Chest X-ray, PA view. Patient: 35 years old, sex M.
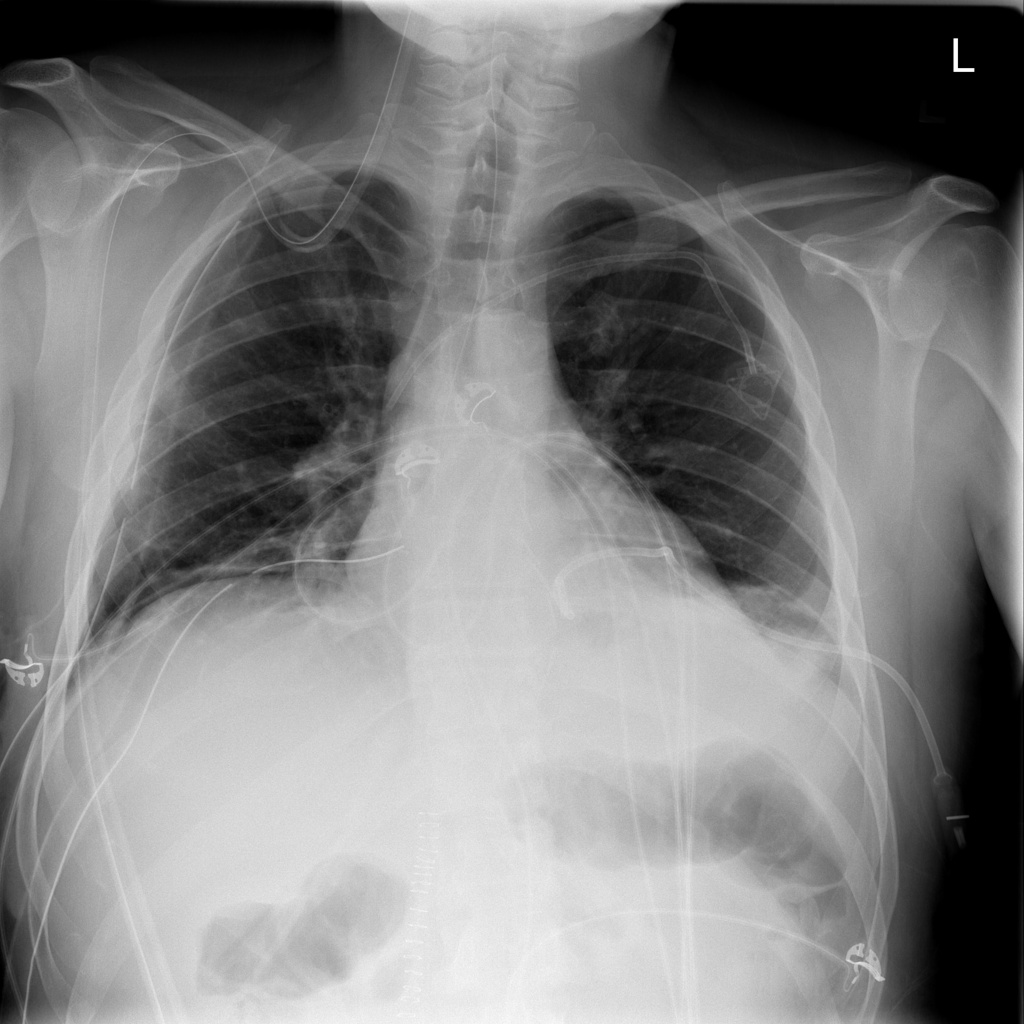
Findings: No Finding